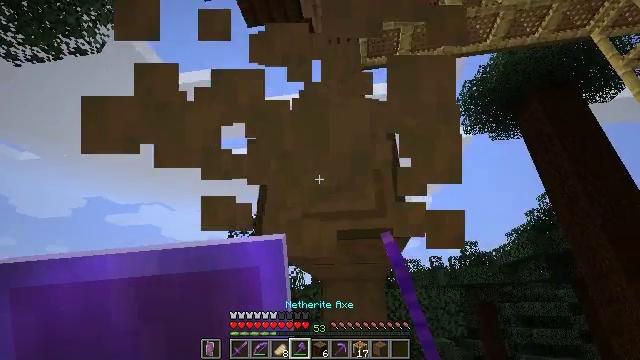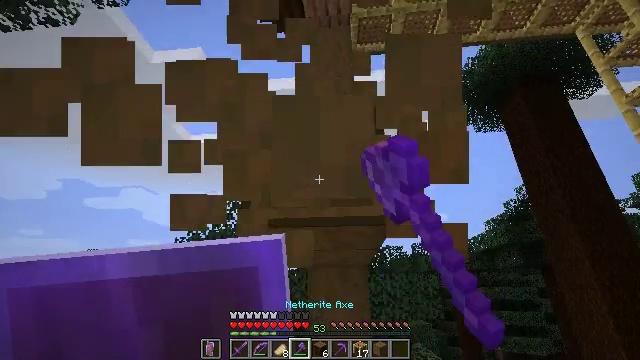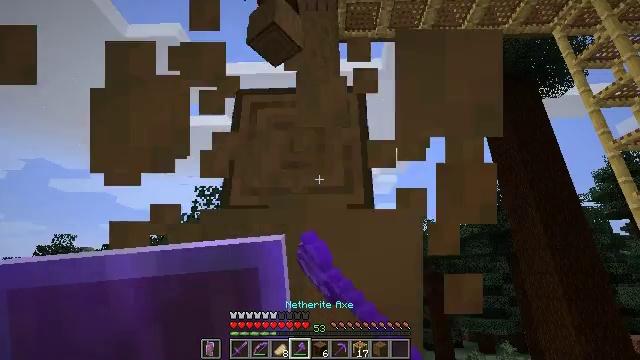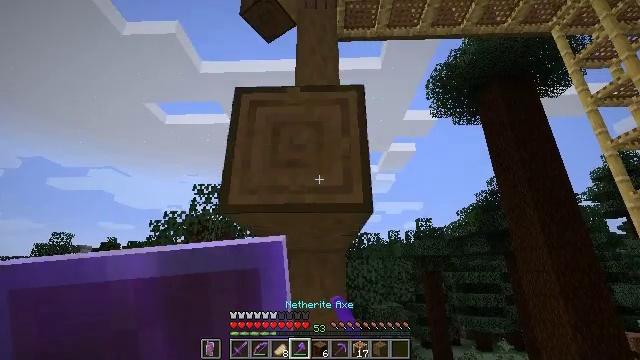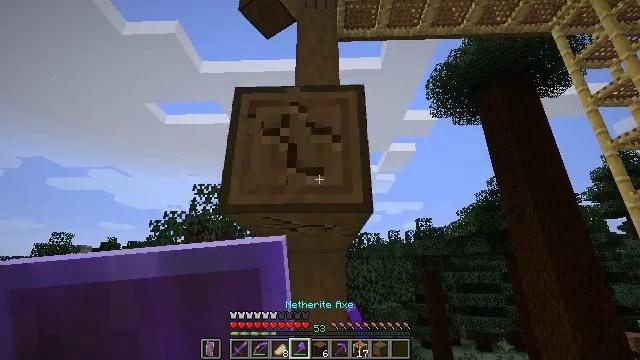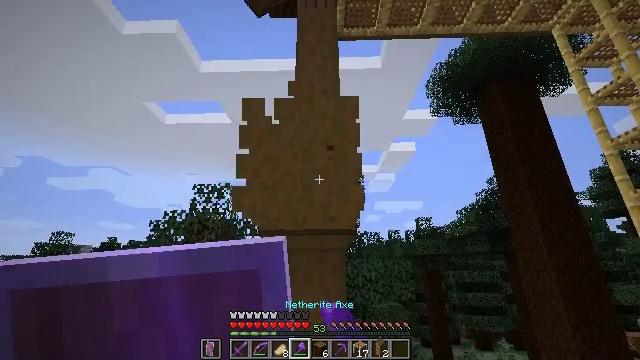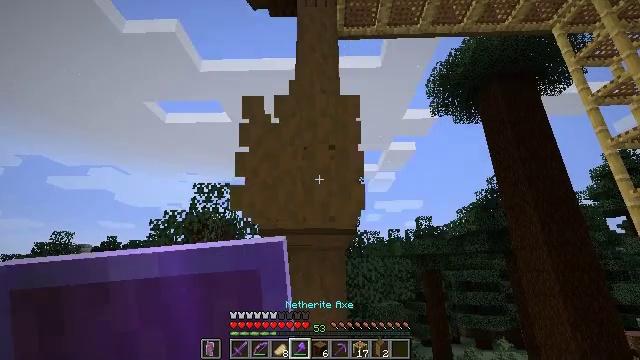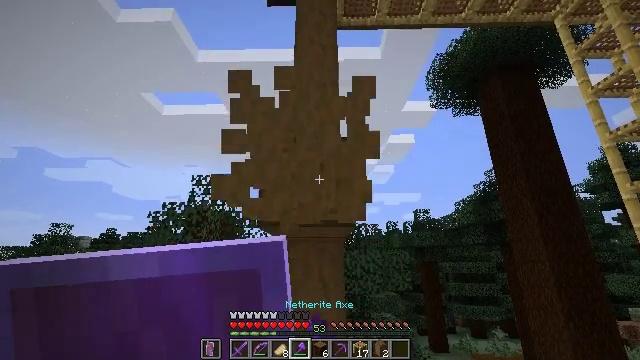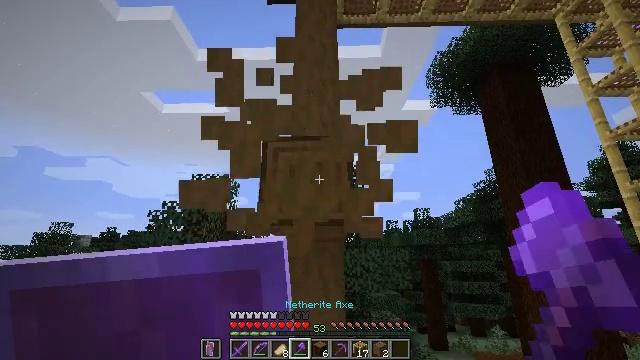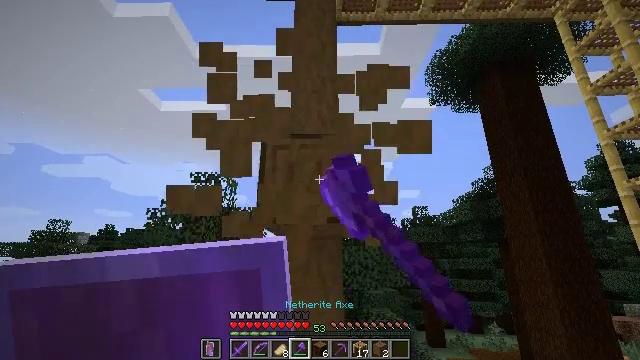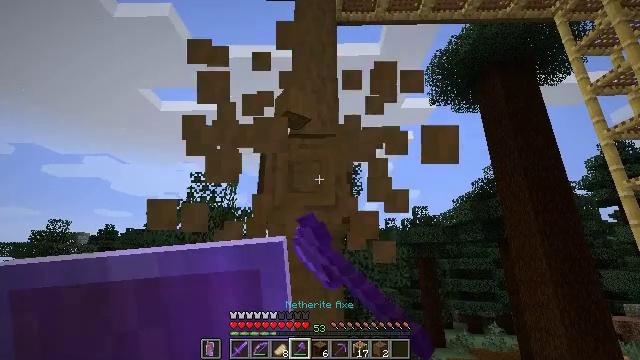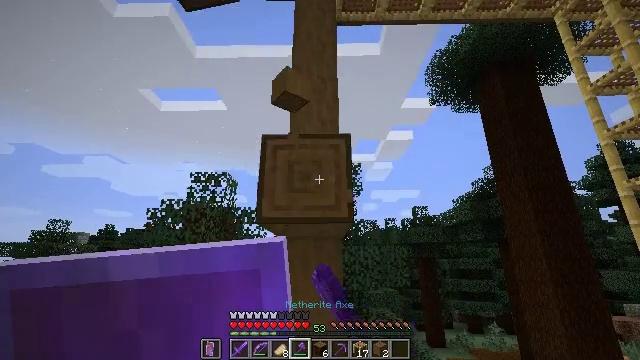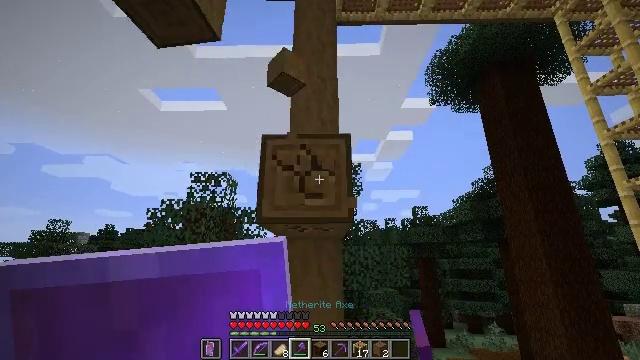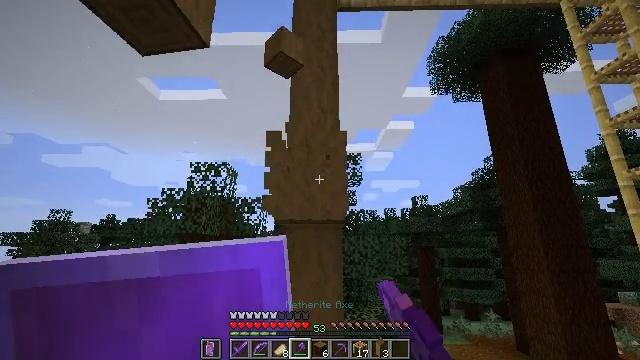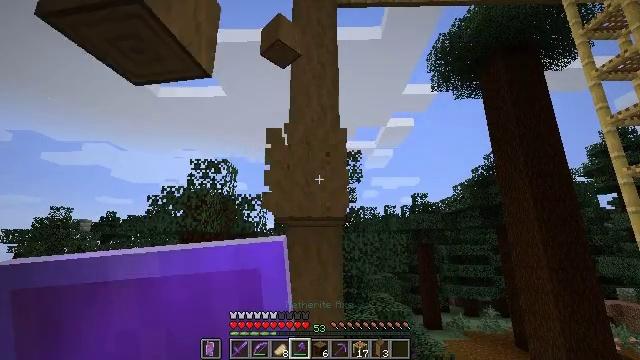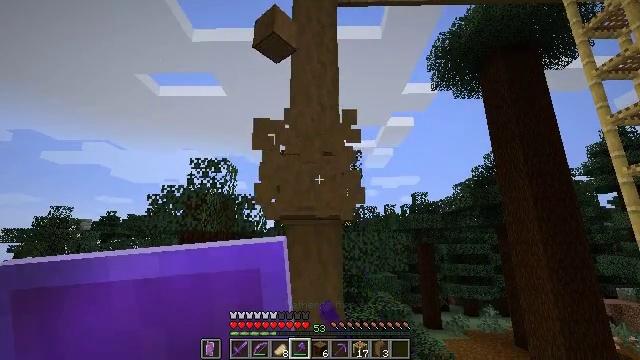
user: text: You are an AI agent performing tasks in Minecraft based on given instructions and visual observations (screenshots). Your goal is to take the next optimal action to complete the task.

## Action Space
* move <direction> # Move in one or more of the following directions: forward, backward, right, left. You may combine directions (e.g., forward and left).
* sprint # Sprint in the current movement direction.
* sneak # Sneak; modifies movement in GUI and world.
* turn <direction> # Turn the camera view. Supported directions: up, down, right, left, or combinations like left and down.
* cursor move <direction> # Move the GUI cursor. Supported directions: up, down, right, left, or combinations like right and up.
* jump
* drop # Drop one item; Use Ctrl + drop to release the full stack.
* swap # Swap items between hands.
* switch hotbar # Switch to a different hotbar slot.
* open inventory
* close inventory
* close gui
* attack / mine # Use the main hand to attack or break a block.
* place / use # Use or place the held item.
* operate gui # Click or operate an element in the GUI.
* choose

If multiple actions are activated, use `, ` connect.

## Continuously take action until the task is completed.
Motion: motion action
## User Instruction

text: Break the stripped spruce log.
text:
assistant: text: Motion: turn right and down, attack / mine
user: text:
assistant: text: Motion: turn right and down, attack / mine
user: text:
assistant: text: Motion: attack / mine
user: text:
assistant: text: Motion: attack / mine
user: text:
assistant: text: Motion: attack / mine
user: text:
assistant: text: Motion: attack / mine
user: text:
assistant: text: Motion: turn down, attack / mine
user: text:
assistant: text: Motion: attack / mine
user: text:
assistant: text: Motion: attack / mine
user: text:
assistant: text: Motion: attack / mine
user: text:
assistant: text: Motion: attack / mine
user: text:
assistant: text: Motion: attack / mine
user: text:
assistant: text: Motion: turn down, attack / mine
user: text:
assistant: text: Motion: attack / mine
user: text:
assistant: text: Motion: attack / mine
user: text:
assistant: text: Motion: attack / mine
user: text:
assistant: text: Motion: attack / mine
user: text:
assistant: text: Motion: attack / mine
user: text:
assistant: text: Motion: attack / mine
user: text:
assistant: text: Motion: attack / mine
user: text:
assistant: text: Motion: turn right and down, attack / mine
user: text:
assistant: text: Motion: turn down, attack / mine
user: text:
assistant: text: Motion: attack / mine
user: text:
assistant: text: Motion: attack / mine
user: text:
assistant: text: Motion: attack / mine
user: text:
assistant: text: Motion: attack / mine